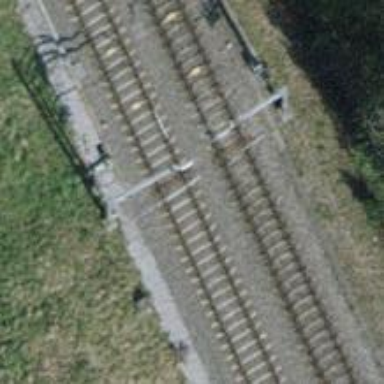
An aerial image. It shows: Railway signal.